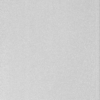
Label: dusty